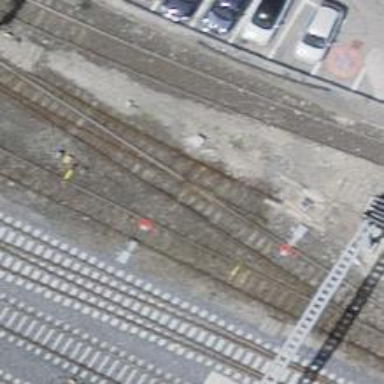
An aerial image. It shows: Abandoned railway yard with one track. The area is electrified with contact line.